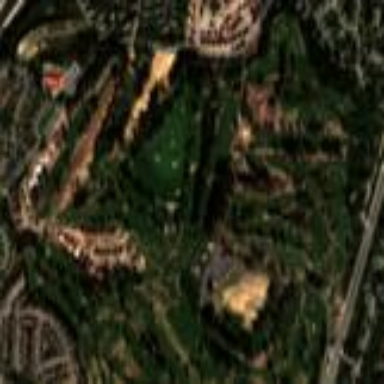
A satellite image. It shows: Golf course.